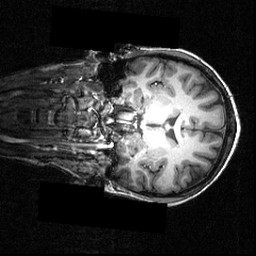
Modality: T1w
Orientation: coronal
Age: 16
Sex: female
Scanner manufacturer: siemens
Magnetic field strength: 3.951 T
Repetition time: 1.5 s
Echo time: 0.00335 s